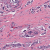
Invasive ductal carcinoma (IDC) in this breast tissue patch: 1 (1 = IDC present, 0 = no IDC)